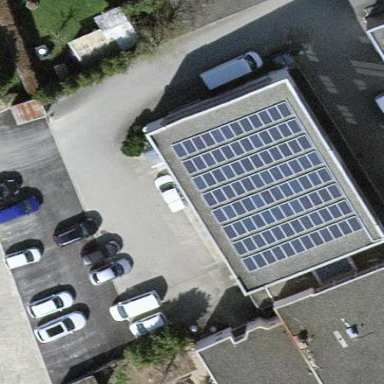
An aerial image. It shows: Solar power generator utilizing photovoltaic technology with solar photovoltaic panels.